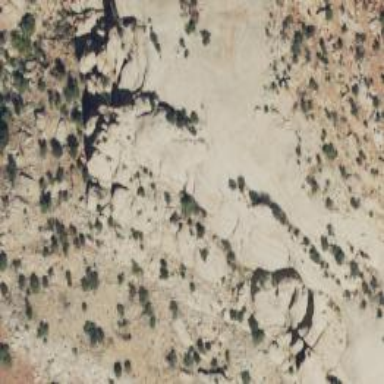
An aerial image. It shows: Crag suitable for climbing located by cliff.